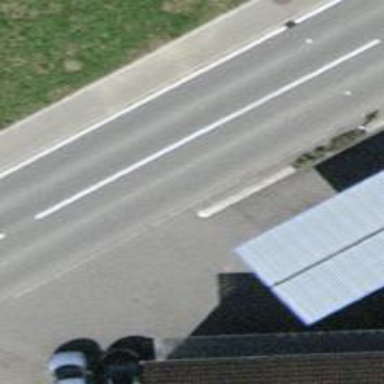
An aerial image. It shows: Bus stop with platform for public transport.